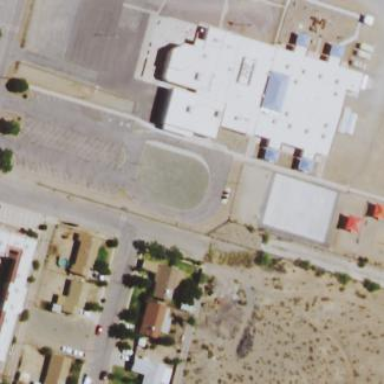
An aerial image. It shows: School building.